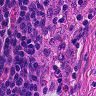
Metastatic tissue present: no